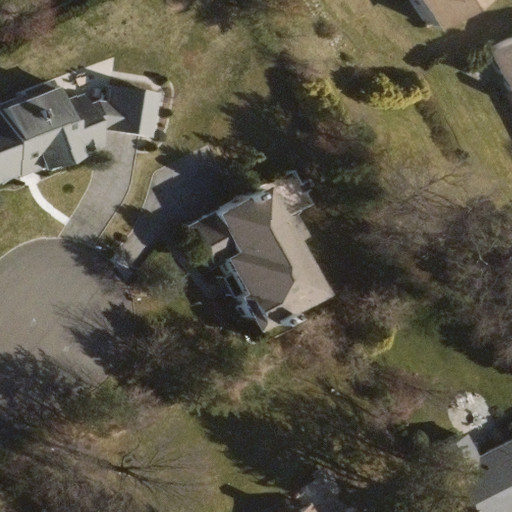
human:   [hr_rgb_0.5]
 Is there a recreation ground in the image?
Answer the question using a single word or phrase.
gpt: no

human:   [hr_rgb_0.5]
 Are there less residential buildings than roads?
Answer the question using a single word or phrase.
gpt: no

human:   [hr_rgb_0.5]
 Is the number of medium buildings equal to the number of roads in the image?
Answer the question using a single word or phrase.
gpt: no

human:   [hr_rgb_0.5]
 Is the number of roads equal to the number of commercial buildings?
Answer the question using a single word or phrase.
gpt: no

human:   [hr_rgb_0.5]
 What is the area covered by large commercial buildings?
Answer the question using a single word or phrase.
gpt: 0m2

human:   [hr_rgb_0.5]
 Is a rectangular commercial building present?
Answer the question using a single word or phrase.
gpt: no

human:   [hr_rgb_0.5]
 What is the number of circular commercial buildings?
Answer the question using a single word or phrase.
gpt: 0

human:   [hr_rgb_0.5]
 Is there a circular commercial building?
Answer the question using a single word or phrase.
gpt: no

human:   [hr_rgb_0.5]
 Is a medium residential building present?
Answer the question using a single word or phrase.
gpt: yes

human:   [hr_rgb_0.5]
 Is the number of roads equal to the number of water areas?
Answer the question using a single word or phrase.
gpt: no

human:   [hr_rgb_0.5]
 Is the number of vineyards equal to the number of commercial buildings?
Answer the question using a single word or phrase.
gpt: yes

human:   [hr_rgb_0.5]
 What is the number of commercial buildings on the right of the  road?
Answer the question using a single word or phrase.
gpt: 0

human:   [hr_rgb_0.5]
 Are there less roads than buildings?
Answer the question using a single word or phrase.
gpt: yes

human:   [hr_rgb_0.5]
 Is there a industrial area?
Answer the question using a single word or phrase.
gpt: no

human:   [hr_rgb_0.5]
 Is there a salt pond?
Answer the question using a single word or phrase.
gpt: no

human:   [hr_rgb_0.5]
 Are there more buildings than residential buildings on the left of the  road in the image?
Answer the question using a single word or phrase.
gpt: yes

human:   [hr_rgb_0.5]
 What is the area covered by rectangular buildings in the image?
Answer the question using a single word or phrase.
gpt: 178m2

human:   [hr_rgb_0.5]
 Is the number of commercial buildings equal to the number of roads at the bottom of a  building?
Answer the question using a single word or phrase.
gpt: no

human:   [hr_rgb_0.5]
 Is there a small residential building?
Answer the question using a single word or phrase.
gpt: yes

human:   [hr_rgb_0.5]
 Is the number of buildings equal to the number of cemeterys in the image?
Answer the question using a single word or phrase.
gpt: no

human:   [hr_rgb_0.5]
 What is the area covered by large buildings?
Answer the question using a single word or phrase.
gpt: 0m2

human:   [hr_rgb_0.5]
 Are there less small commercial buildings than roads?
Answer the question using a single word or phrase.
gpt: yes

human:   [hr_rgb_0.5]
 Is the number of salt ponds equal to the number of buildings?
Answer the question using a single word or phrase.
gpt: no

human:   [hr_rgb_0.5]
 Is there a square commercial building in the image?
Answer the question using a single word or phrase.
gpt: no

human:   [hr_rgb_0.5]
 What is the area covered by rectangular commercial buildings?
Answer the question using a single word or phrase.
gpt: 0m2

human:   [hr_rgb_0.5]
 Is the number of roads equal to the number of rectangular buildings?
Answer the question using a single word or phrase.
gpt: no

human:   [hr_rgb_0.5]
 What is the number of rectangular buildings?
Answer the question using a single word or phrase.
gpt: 2

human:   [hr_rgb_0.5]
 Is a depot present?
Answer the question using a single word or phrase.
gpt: no

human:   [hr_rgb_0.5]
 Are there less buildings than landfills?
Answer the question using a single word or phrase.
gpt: no

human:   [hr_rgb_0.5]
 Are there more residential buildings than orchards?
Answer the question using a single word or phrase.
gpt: yes

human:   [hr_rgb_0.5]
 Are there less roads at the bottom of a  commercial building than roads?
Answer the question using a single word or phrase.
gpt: yes

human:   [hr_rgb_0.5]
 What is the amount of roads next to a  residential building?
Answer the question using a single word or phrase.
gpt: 1

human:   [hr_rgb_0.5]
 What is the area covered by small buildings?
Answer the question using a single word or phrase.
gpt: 46m2

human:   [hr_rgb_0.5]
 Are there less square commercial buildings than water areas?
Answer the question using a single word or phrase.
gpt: no

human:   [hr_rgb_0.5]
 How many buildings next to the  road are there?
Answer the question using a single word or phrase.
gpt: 6

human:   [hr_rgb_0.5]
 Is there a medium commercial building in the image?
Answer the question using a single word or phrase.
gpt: no